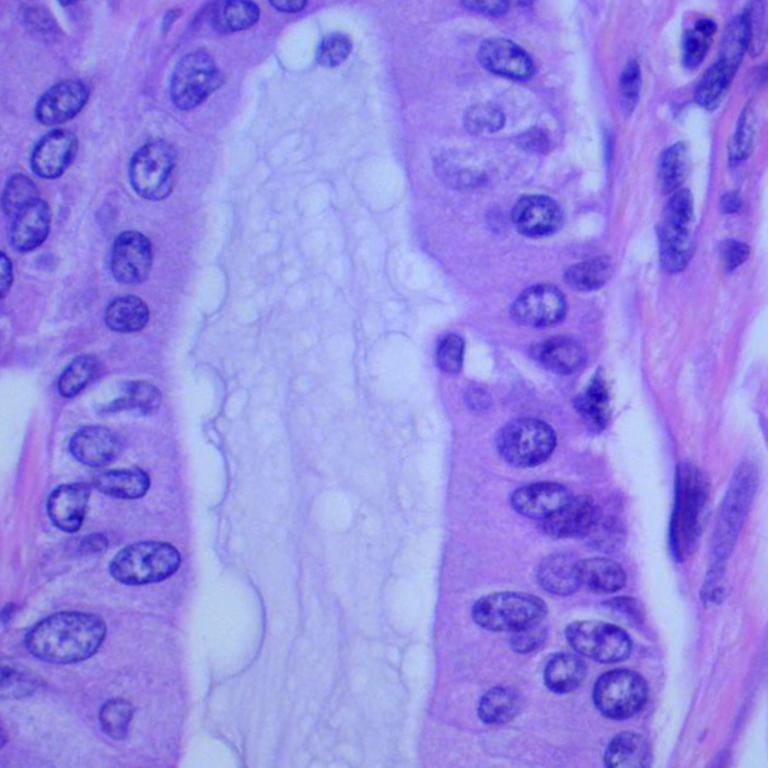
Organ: lung
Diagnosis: adenocarcinomas